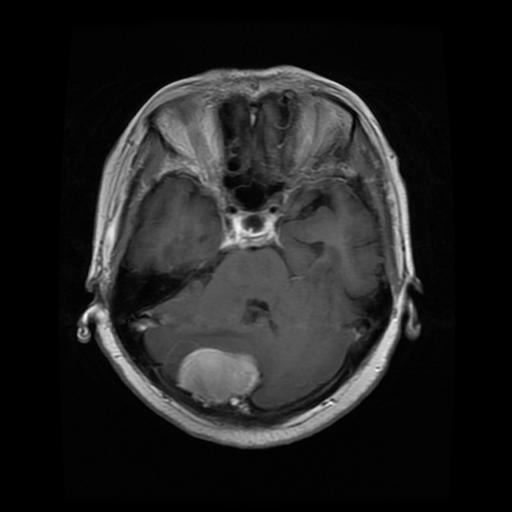
Label: meningioma